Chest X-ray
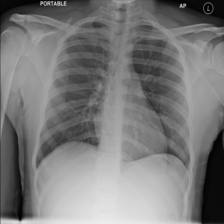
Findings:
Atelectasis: negative
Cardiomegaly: negative
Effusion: negative
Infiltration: negative
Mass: negative
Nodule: negative
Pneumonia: negative
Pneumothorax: negative
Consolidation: negative
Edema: negative
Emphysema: negative
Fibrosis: negative
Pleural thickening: negative
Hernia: negative